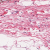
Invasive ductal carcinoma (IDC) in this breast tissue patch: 0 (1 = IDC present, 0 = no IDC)